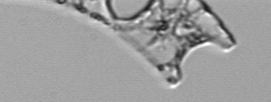
Label: Eucampia